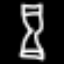
Label: hourglass